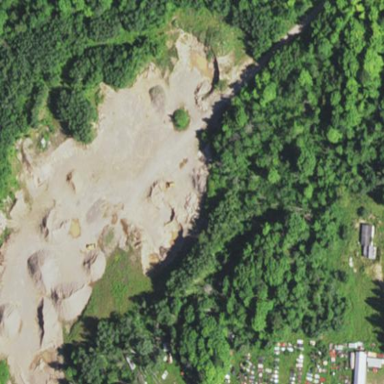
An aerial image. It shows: Quarry area.